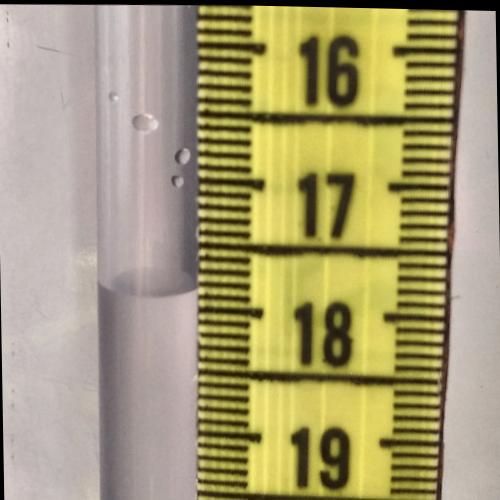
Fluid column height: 17.9 cm